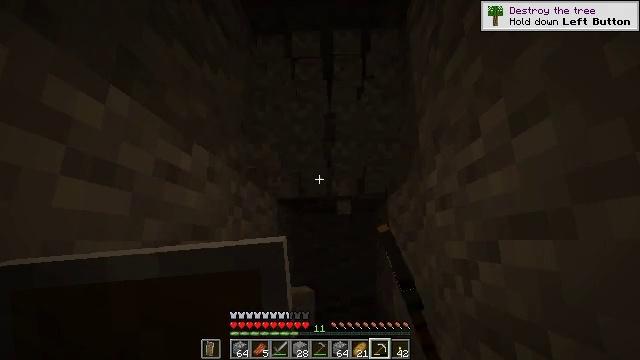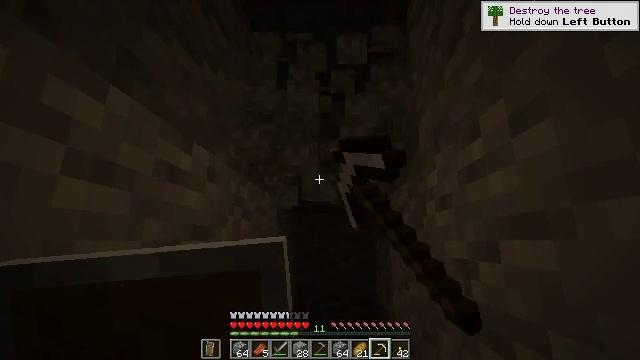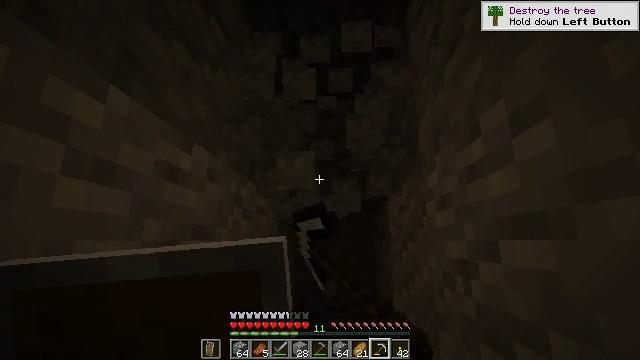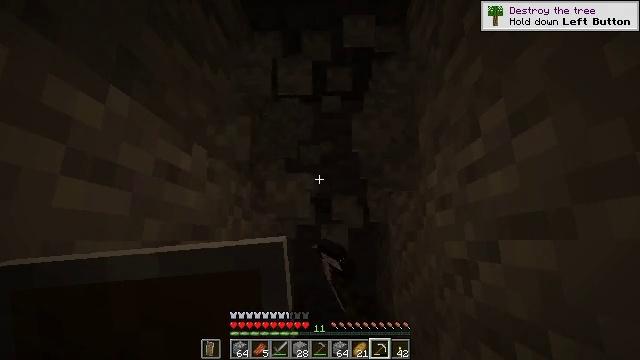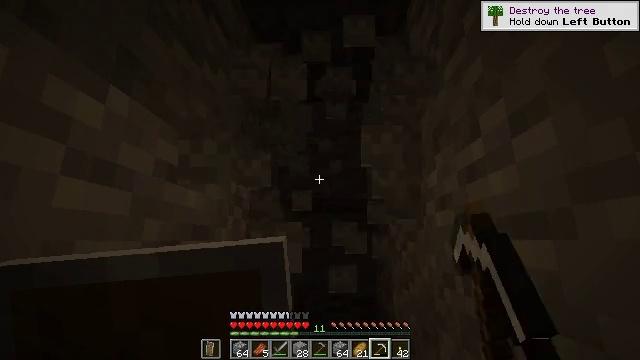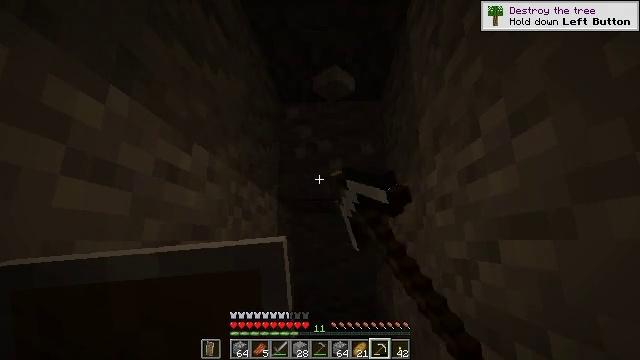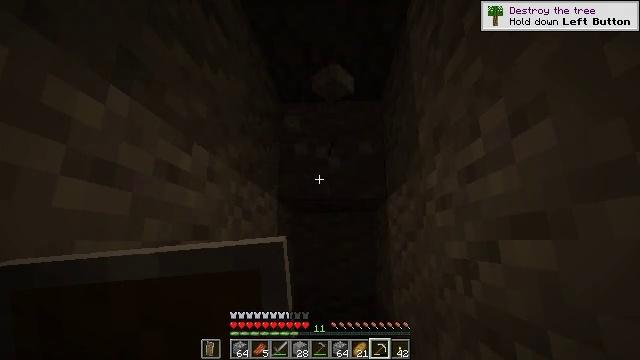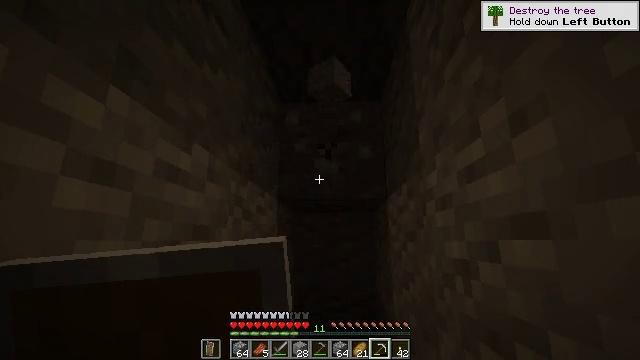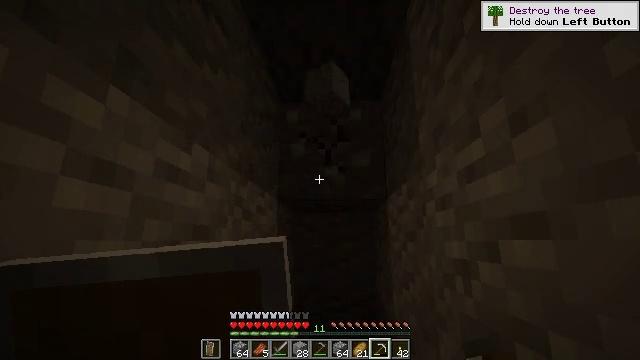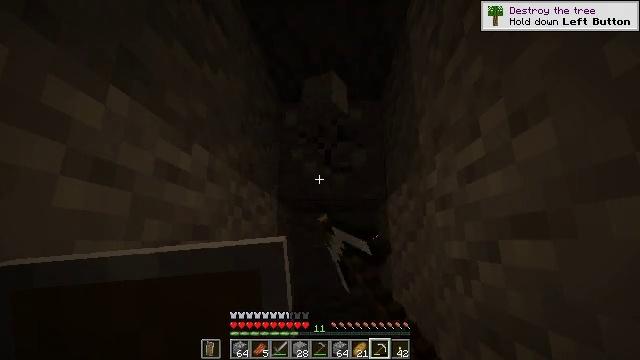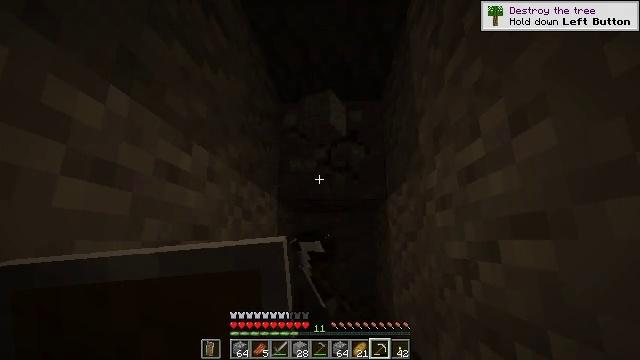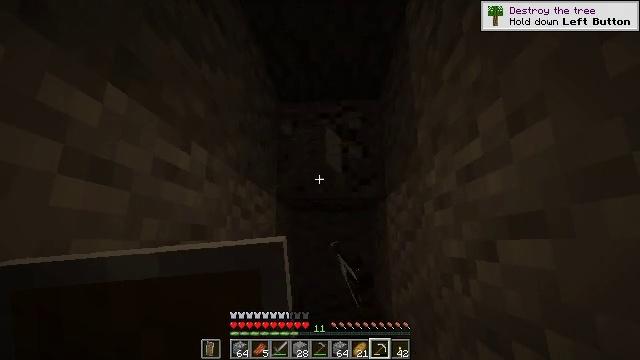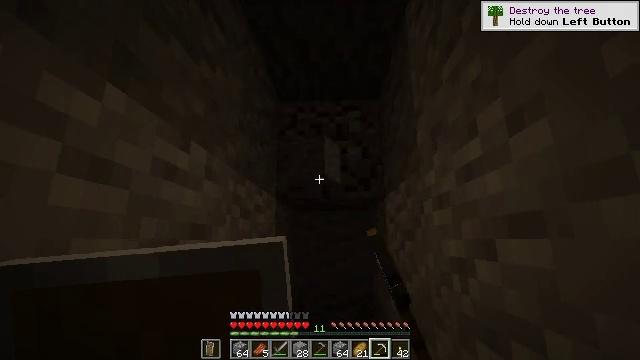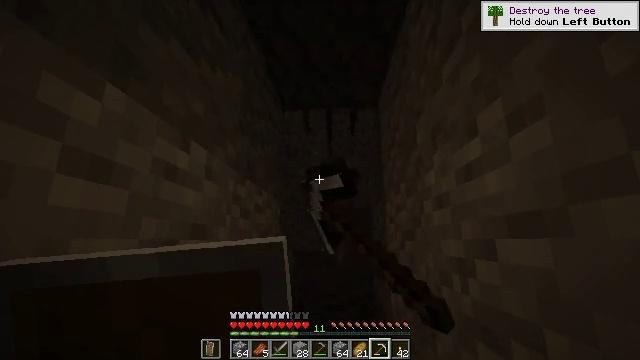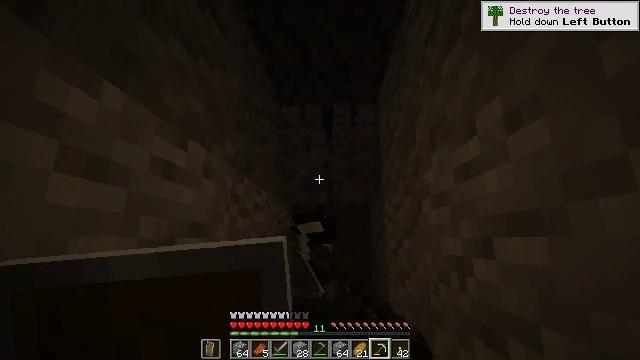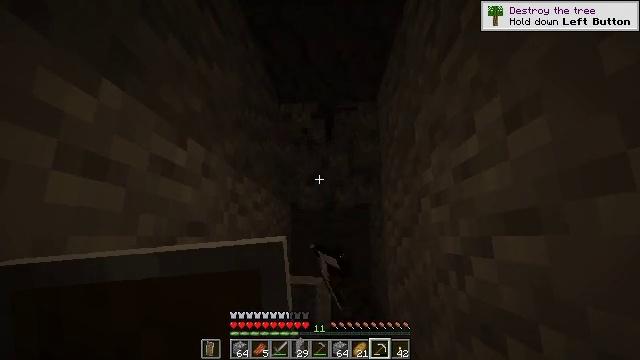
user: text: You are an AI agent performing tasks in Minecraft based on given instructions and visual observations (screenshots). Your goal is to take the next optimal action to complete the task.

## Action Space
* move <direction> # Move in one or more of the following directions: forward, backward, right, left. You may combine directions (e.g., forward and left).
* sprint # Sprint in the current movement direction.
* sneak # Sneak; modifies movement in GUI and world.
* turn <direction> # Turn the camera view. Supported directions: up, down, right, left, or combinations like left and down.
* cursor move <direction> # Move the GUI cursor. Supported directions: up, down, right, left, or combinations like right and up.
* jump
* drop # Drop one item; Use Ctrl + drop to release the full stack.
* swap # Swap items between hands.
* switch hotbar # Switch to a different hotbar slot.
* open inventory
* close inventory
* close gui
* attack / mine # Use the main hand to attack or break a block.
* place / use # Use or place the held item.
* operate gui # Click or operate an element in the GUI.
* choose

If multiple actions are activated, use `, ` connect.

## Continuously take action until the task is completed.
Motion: motion action
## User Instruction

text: Collect andesite by mining it.
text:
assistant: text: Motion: attack / mine
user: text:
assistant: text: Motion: attack / mine
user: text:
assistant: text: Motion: attack / mine
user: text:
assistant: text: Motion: attack / mine
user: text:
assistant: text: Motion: attack / mine
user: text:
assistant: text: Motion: attack / mine
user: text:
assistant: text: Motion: attack / mine
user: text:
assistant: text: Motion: attack / mine
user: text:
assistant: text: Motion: attack / mine
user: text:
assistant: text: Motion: attack / mine
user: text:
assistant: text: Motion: attack / mine
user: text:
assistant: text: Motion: attack / mine
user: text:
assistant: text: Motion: attack / mine
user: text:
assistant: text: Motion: attack / mine
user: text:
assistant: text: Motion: attack / mine
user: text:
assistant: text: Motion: attack / mine
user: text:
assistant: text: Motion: turn down, attack / mine
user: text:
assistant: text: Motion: turn down, attack / mine
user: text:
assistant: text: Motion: turn down, attack / mine
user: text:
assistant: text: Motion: attack / mine
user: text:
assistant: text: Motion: attack / mine
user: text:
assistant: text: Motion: attack / mine
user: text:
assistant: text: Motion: attack / mine
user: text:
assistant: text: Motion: attack / mine
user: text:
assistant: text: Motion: attack / mine
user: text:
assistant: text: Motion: attack / mine
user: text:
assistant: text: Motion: attack / mine
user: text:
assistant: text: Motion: attack / mine
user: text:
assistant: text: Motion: attack / mine
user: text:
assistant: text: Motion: attack / mine